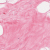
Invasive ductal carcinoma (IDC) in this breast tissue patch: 0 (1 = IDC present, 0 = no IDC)